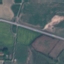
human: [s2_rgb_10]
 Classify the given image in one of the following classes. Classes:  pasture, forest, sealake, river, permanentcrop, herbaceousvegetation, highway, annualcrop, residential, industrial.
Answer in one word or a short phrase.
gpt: Highway